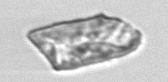
Label: detritus_transparent